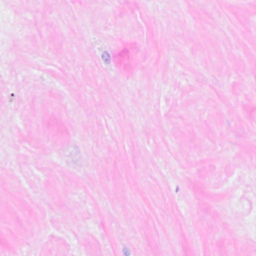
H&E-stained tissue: Breast